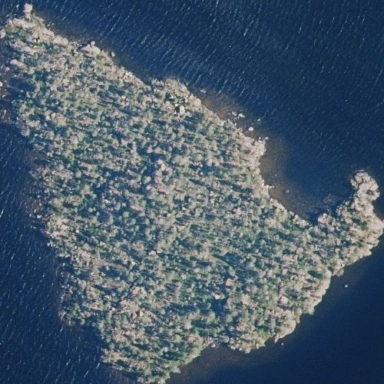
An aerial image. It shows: Islet.